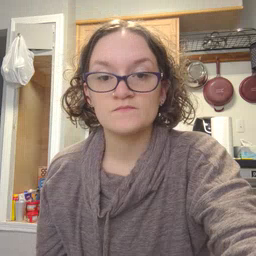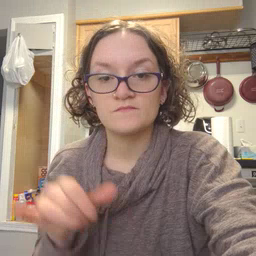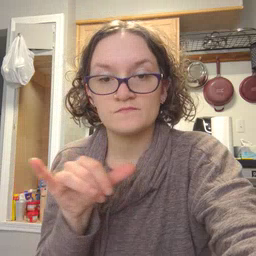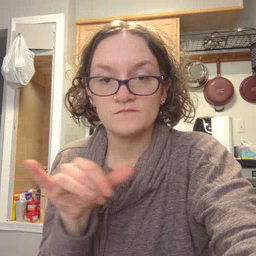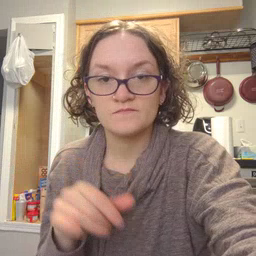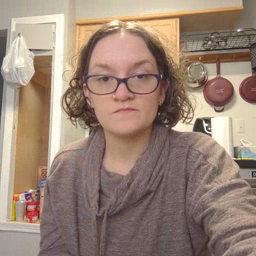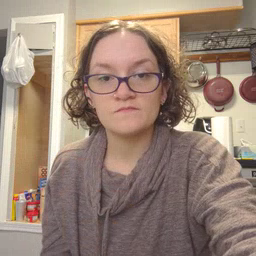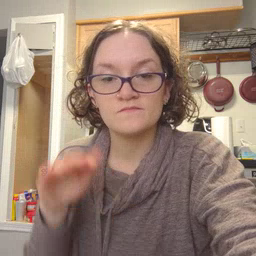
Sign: like